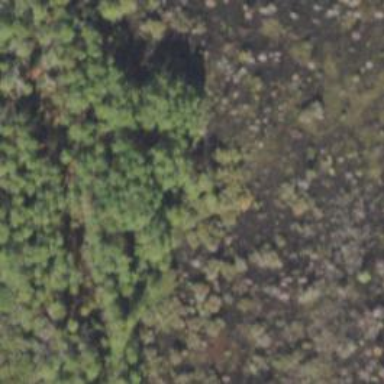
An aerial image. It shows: Forest area dominated by needle-leaved trees.